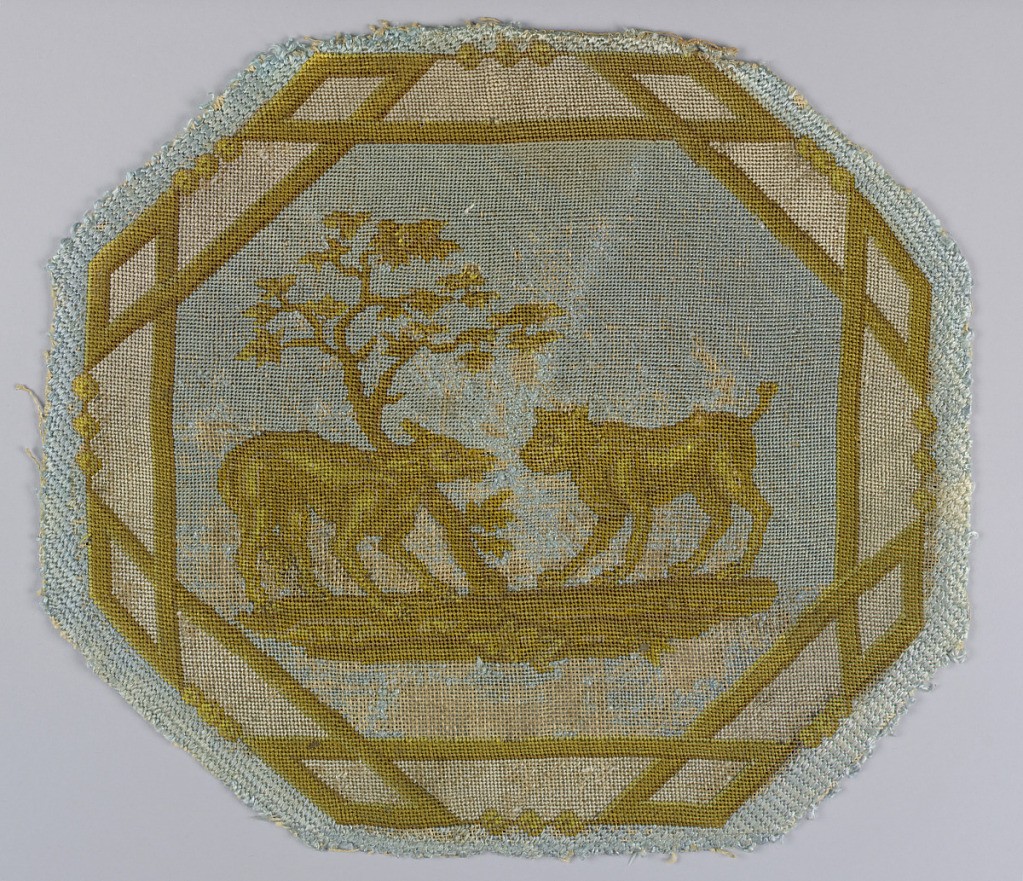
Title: Chair seat
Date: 1800–1810
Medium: linen, silk Technique: counted stitch embroidery
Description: Octagonal medallion of upholstery fabric illustrating a fable by Aesop known as "The Fox and the Dog." The pattern is in white and shades of yellow on a light blue ground.